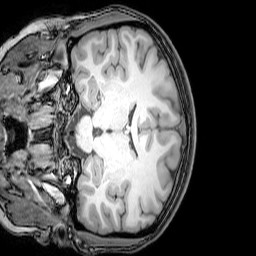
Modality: T1w
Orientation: coronal
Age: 20
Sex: female
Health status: healthy
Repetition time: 0.081 s
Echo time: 0.037 s